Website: macys
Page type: customer-info-address
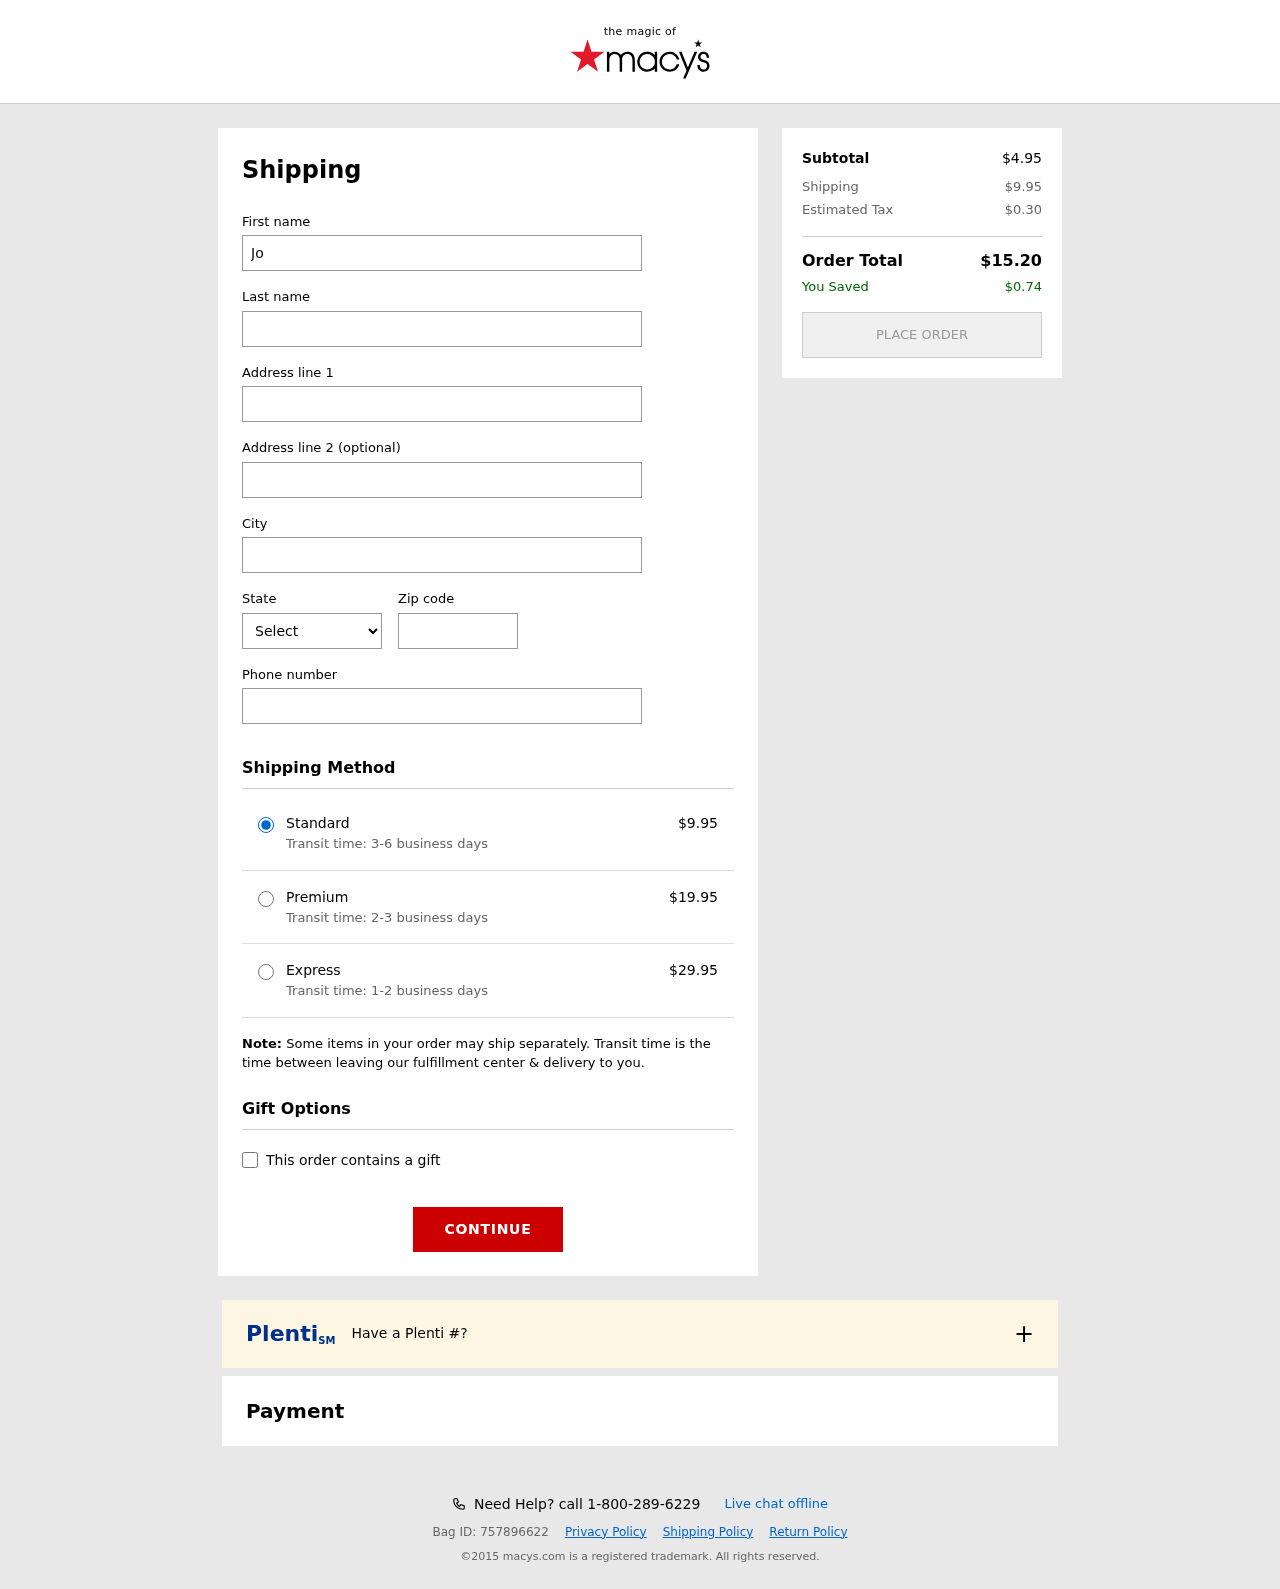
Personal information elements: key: PII_CITY
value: Gonzalezfort
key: PII_FIRSTNAME
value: John
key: PII_LASTNAME
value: Padilla
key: PII_PHONE
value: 8217890649
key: PII_POSTCODE
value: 10479
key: PII_STATE_ABBR
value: TN
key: PII_STREET
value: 16459 Kenneth Harbor Suite 592
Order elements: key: ORDER_SHIPPING_COST
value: $9.95
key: ORDER_SHIPPING_COST_PREMIUM
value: $19.95
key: ORDER_SHIPPING_COST_EXPRESS
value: $29.95
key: ORDER_SUBTOTAL
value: $4.95
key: ORDER_TAX
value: $0.30
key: ORDER_TOTAL
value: $15.20
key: ORDER_SAVINGS
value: $0.74